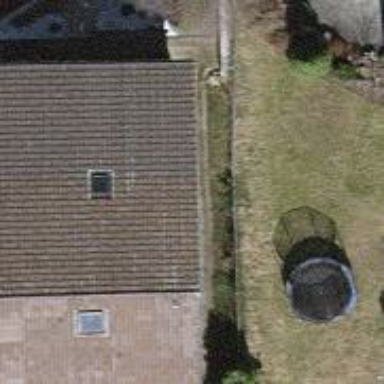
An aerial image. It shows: Detached building with gabled roof.